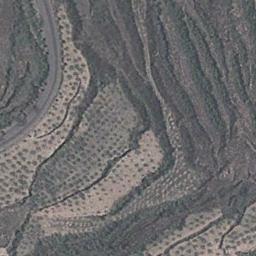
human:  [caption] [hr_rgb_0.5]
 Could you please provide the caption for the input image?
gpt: There are many green plants on the terrace .

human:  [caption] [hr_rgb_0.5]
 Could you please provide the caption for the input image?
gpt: The bare and green terrace is next to some trees .

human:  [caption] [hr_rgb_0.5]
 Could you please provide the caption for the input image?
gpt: A large layer of brown and green mixed terraces .

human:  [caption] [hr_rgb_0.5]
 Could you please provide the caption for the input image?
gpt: There are no crops on the terraces in the picture .

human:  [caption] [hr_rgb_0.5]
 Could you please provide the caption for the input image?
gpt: There are many green and brown terraces .